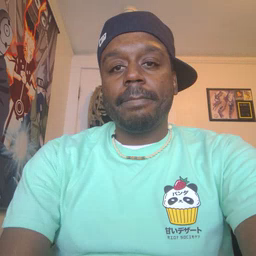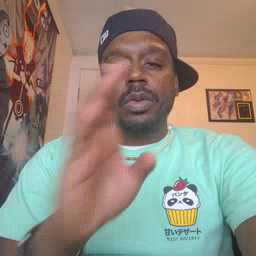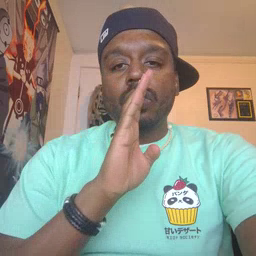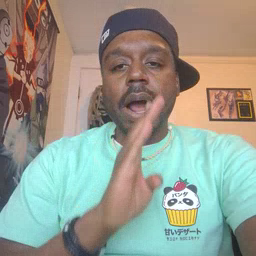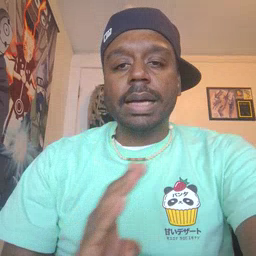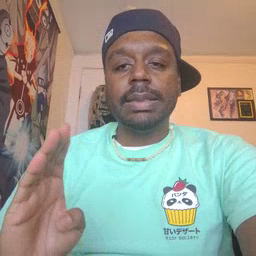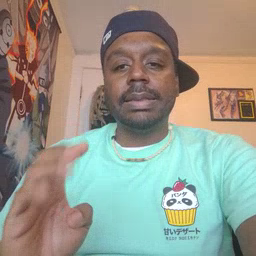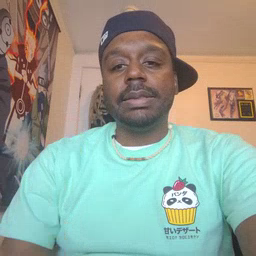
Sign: quiet